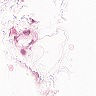
Metastatic tissue present: no